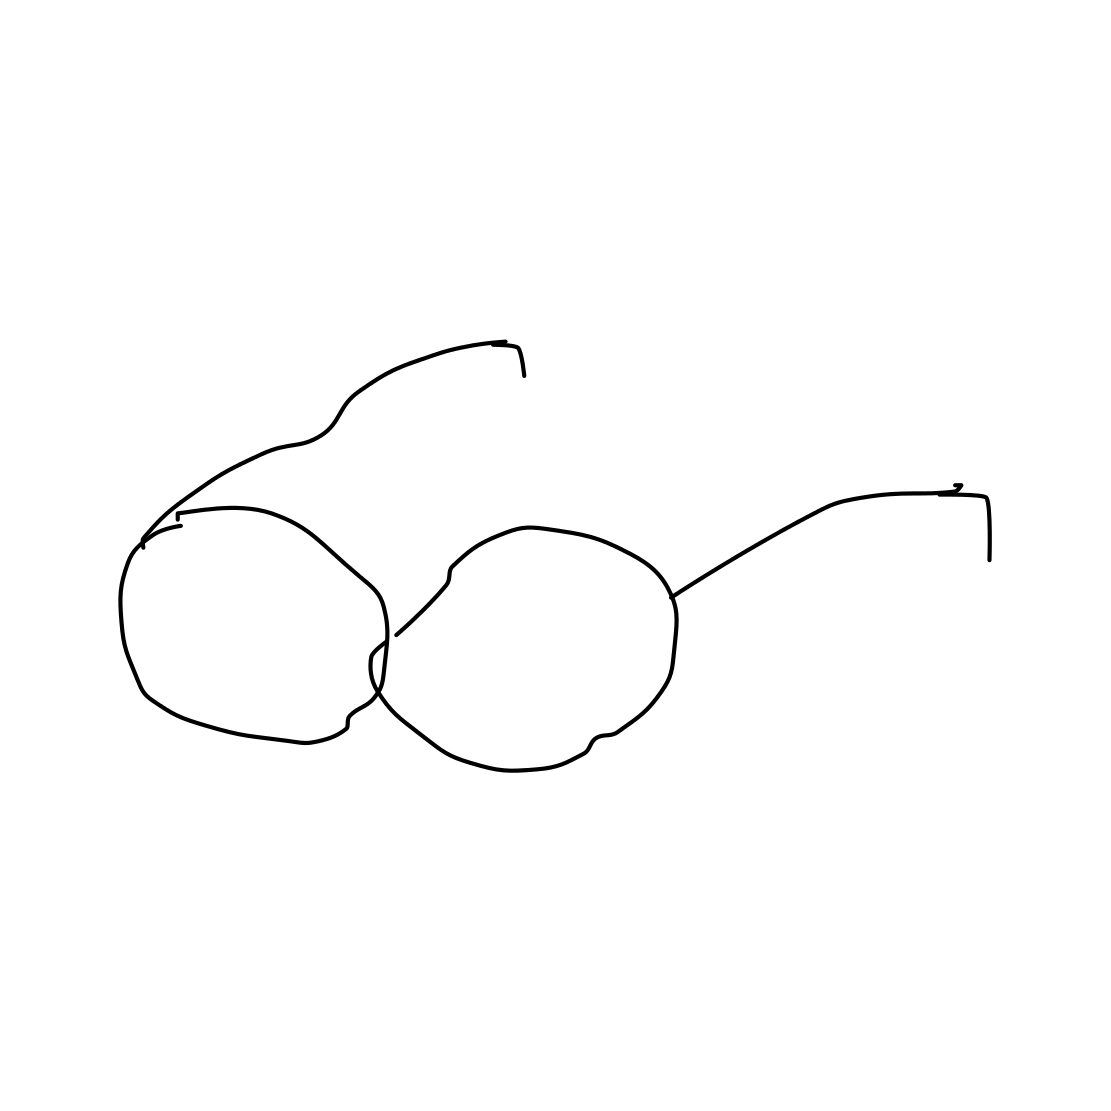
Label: eyeglasses